Interaction volume radius: 5 \u00c5
Interaction volume height: 35 \u00c5
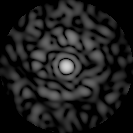
Disorder parameter: 0.8657